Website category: sports
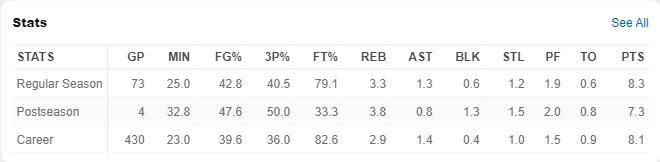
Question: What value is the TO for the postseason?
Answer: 0.8

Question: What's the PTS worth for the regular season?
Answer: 8.3

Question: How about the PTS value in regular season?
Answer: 8.3

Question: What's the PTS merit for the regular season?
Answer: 8.3

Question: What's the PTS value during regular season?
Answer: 8.3

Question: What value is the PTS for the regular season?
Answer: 8.3

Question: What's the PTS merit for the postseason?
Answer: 7.3

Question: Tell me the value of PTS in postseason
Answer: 7.3

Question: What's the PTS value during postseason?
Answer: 7.3

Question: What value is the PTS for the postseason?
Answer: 7.3

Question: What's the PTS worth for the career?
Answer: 8.1

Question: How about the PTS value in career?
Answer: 8.1

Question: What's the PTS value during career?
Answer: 8.1

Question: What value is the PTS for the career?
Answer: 8.1